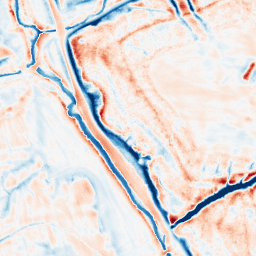
Category: edge_preserving
Decomposition family: bilateral
Decomposition parameters: d: 21
sigma_color: 75
sigma_space: 75
Upsampling method: quartic
Upsampling parameters: scale: 2
Upsampling scale: 2